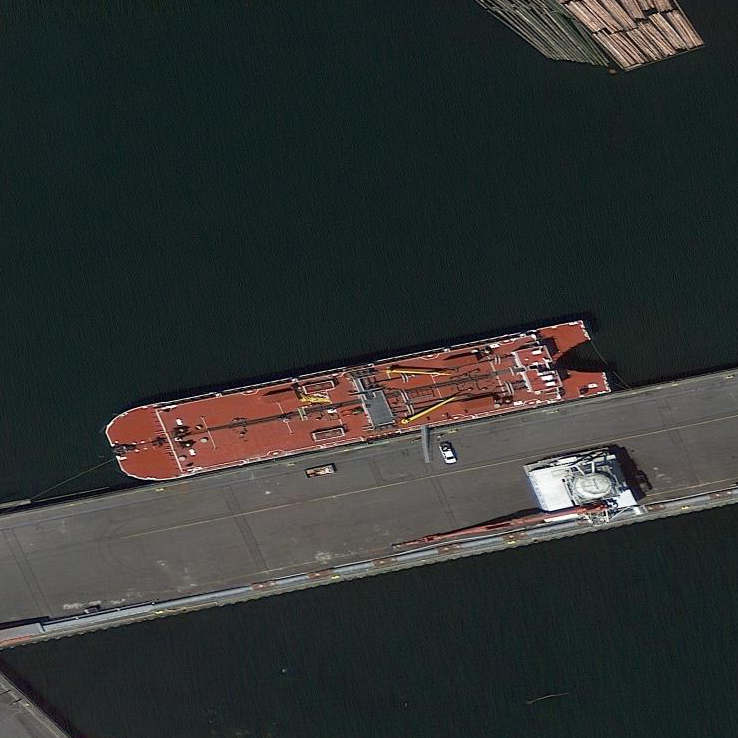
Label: civil